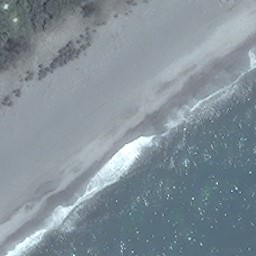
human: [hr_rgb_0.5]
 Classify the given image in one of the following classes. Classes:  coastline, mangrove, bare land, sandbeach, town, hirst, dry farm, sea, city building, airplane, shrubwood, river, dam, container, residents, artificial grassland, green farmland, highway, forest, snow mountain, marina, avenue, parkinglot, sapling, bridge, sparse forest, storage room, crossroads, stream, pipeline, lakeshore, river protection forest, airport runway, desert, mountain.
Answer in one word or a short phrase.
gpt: coastline